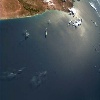
Label: water